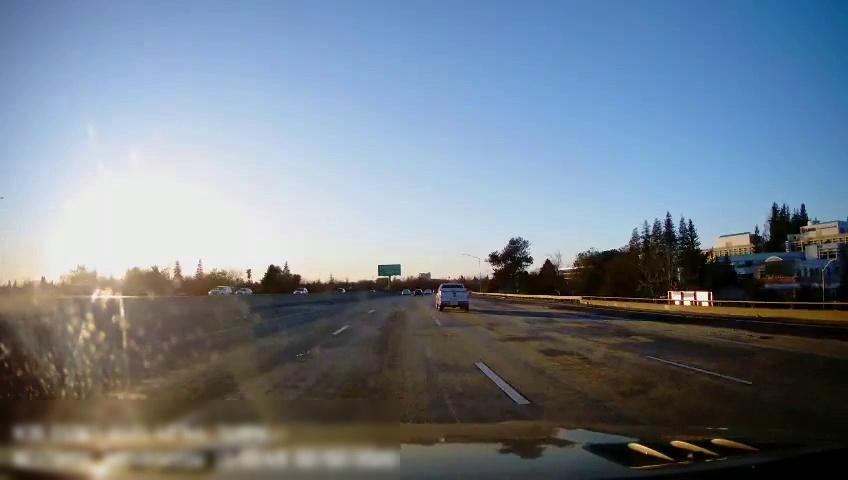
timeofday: Day
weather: Sunny
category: Drivable Space
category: Vehicles | Truck
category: Vehicles | Car
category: Vehicles | Car
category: Vehicles | Car
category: Vehicles | Car
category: Vehicles | SUV
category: Vehicles | Truck
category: Vehicles | Car
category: Lanes | Alternate Lane
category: Lanes | Alternate Lane
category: Lanes | Current Lane
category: Lanes | Current Lane
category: Lanes | Alternate Lane
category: Lanes | Alternate Lane
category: Traffic | Signs
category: Traffic | Lights